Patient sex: F
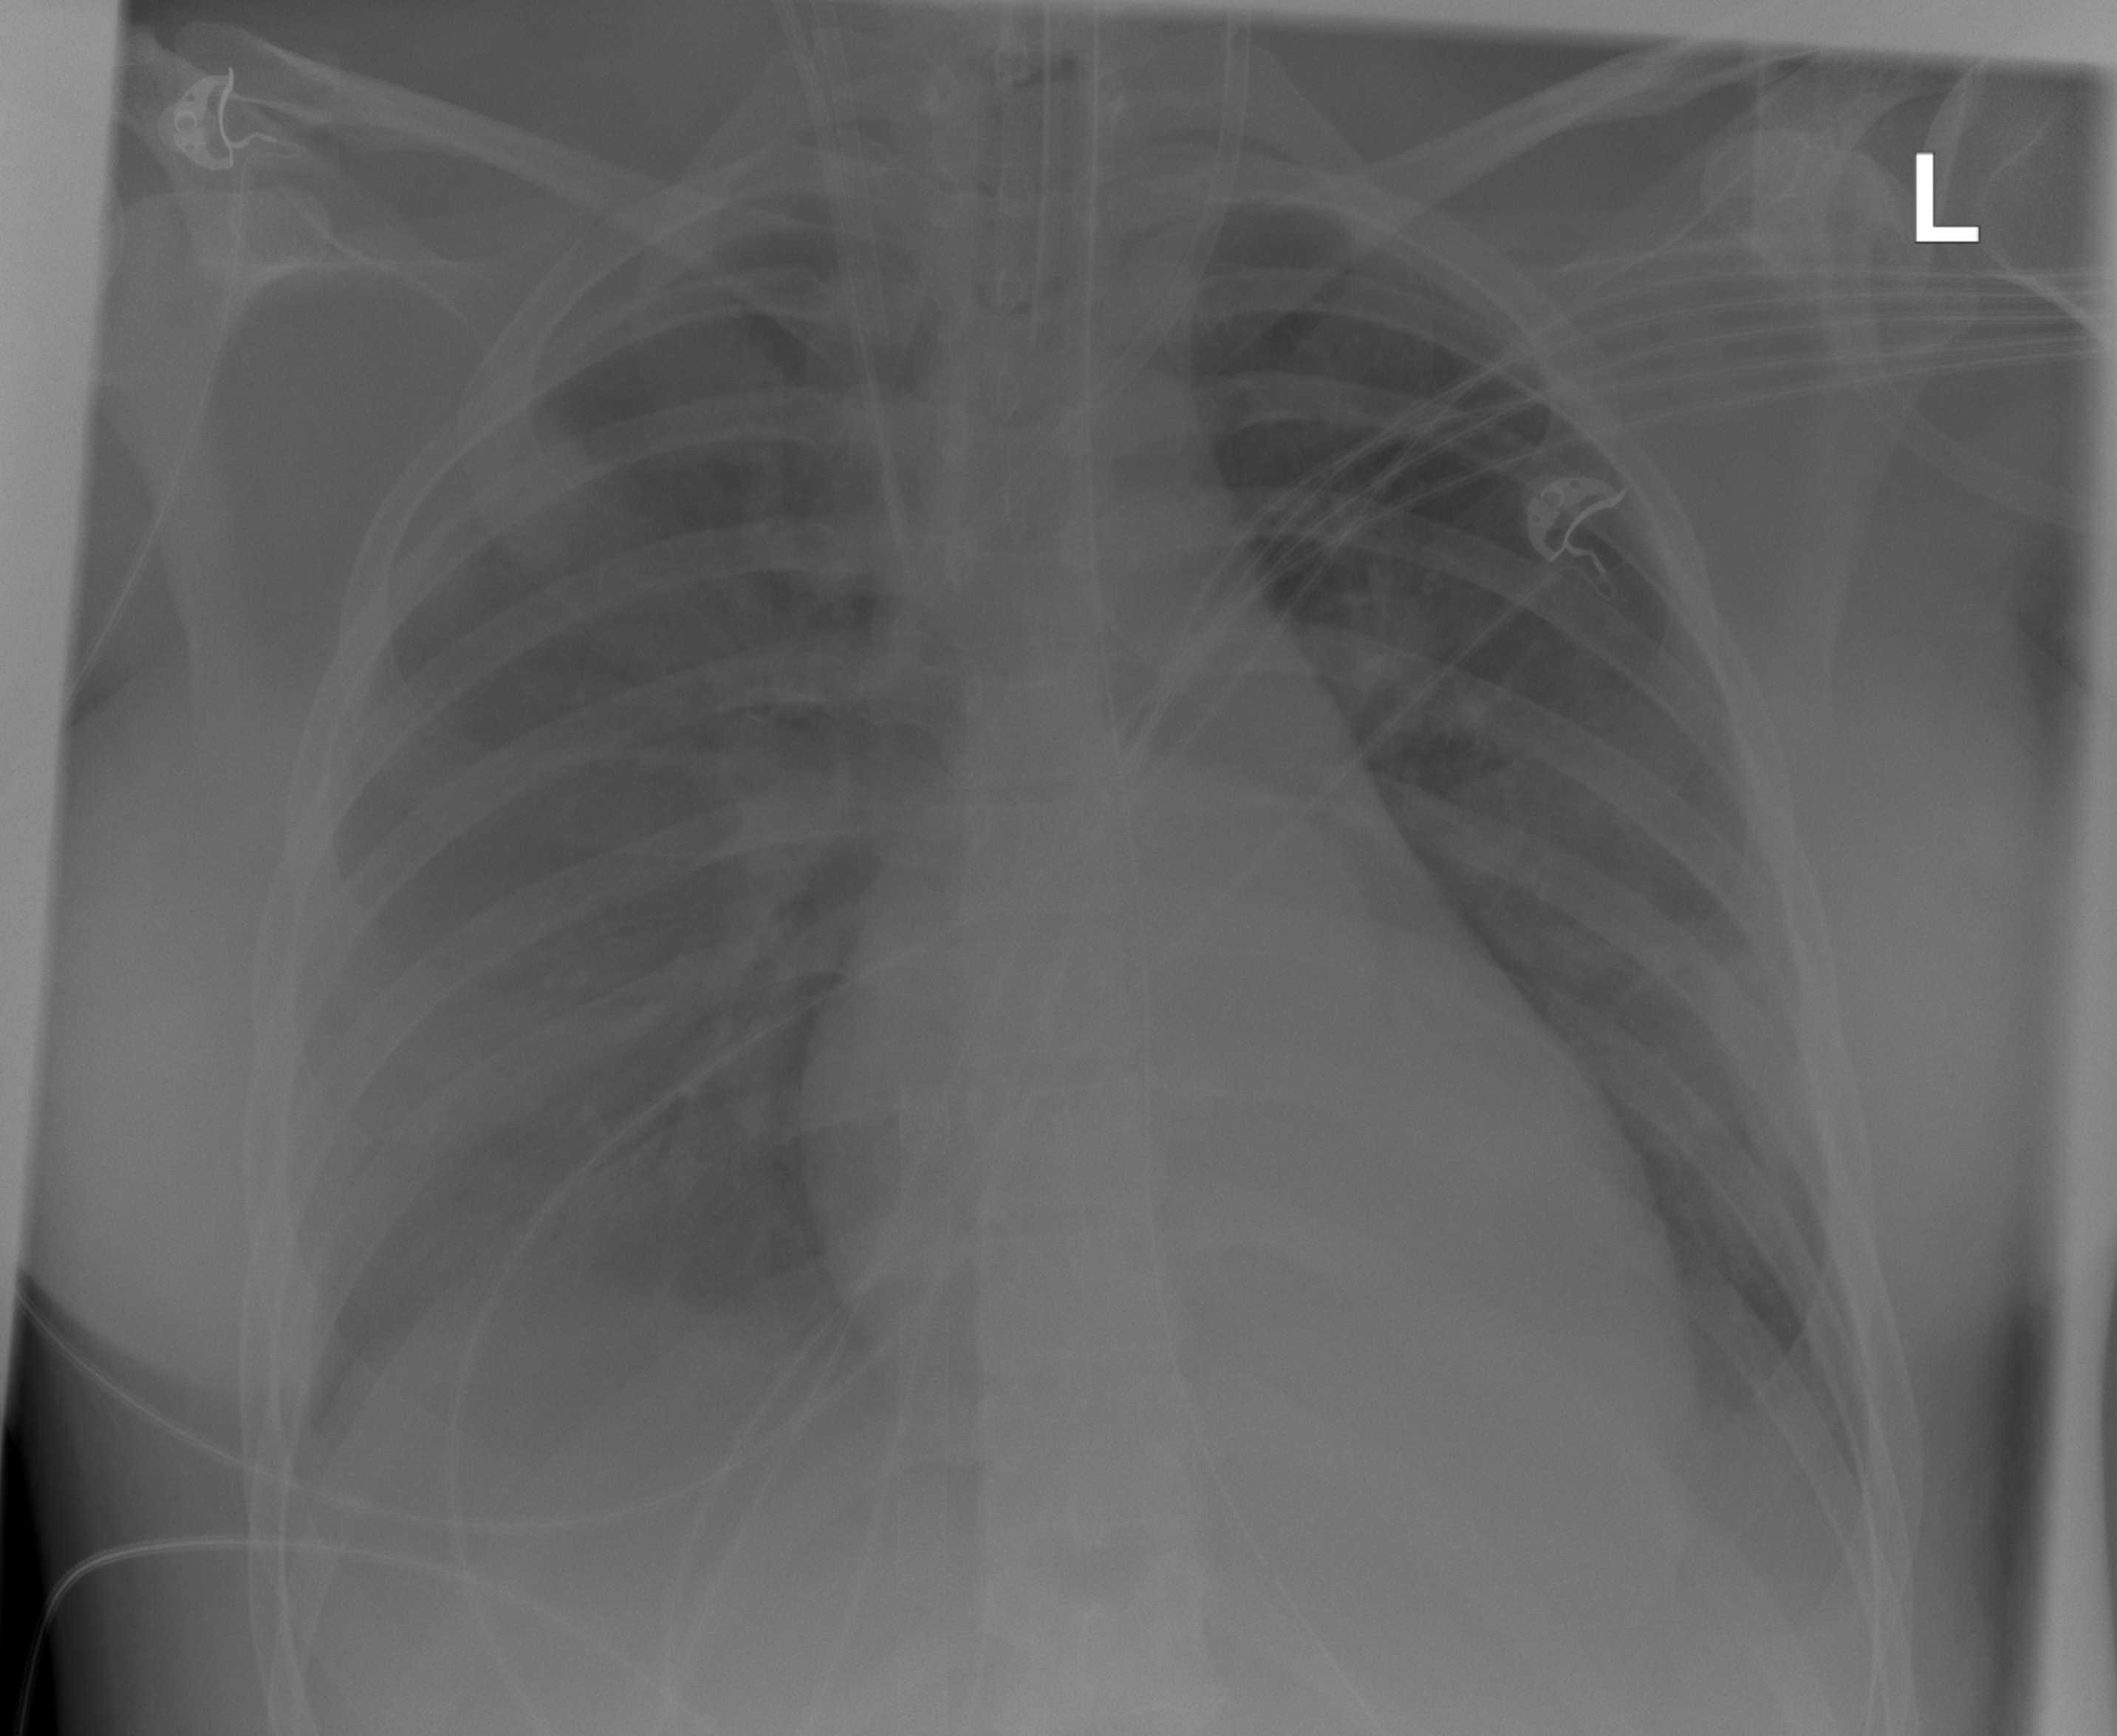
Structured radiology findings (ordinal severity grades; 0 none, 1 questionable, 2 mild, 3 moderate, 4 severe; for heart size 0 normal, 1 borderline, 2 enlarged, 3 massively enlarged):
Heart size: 1
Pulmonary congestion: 0
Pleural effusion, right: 2
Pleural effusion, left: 2
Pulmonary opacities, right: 2
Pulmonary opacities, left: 2
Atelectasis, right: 2
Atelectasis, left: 2